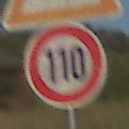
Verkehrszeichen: Geschwindigkeit110
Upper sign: KurveLinks
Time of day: MorningAfternoon
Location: Outdoor (Nature)
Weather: Clear
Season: NotSpecified
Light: Natural